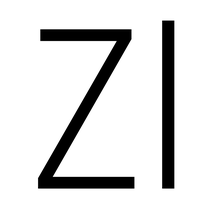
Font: Roboto_Condensed_Light